Question: I'm newbie in NHibernate. I'm trying using this ORM with SQLite.
I have the following:

'''
namespace Stock.Models.Classes
{
class Product
{
public virtual string Name {get; set;}
public virtual int Id { get; set; }
public virtual decimal Price { get; set; }
public virtual decimal Quantity { get; set; }
}
}
'''
'''
<?xml version="1.0" encoding="utf-8" ?>
<hibernate-mapping xmlns="urn:nhibernate-mapping-2.2"
assembly="Stock.Models"
namespace="Stock.Models.Classes">
<class name="Product" table="products">
<id name="Id">
<generator class="int" />
</id>
<property name="Name" />
<property name="Price" />
<property name="Quantity" />
</class>
</hibernate-mapping>
'''
'''
<?xml version="1.0" encoding="utf-8" ?>
<hibernate-configuration xmlns="urn:nhibernate-configuration-2.2">
<session-factory>
<property name="connection.provider">NHibernate.Connection.DriverConnectionProvider</property>
<property name="connection.driver_class">NHibernate.Driver.SQLite20Driver</property>
<property name="connection.connection_string">Data Source=nhibernate.db;Version=3</property>
<property name="dialect">NHibernate.Dialect.SQLiteDialect</property>
<property name="query.substitutions">true=1;false=0</property>
<property name="proxyfactory.factory_class">NHibernate.ByteCode.Castle.ProxyFactoryFactory, NHibernate.ByteCode.Castle</property>
<property name="show_sql">true</property>
</session-factory>
</hibernate-configuration>
'''
I'm trying to test in Program.cs.
'''
namespace Stock
{
static class Program
{
/// <summary>
/// The main entry point for the application.
/// </summary>
[STAThread]
static void Main()
{
Application.EnableVisualStyles();
Application.SetCompatibleTextRenderingDefault(false);
//Application.Run(new Form1());
var cfg = new Configuration();
cfg.Configure();
cfg.AddAssembly(typeof(Product).Assembly);
}
}
}
'''
In run time the app breaks in the line 'cfg.AddAssembly(typeof(Product).Assembly);' with the message in the popup: 'Could not compile the mapping document: Stock.Models.Mappings.Product.hbm.xml' and in console:
'''
The thread 'vshost.LoadReference' (0x10a8) has exited with code 0 (0x0).
'Stock.vshost.exe' (Managed (v4.0.30319)): Loaded 'C:\...\Projects\WindowsFormsApplication1\WindowsFormsApplication1\bin\Debug\Stock.exe', Symbols loaded.
'Stock.vshost.exe' (Managed (v4.0.30319)): Loaded 'C:\...\Projects\WindowsFormsApplication1\WindowsFormsApplication1\bin\Debug\NHibernate.dll'
'Stock.vshost.exe' (Managed (v4.0.30319)): Loaded 'C:\Windows\Microsoft.Net\assembly\GAC_MSIL\System.Configuration\v4.0_4.0.0.0__b03f5f7f11d50a3a\System.Configuration.dll', Skipped loading symbols. Module is optimized and the debugger option 'Just My Code' is enabled.
'Stock.vshost.exe' (Managed (v4.0.30319)): Loaded 'jsw3tdap'
'Stock.vshost.exe' (Managed (v4.0.30319)): Loaded 'C:\...\Projects\WindowsFormsApplication1\WindowsFormsApplication1\bin\Debug\Iesi.Collections.dll'
A first chance exception of type 'NHibernate.MappingException' occurred in NHibernate.dll
'''
If I add a try/catch in :
'''
try
{
cfg.AddAssembly(typeof(Product).Assembly);
}
catch (Exception e) { Console.WriteLine(e); }
'''
I get (console):
'''
A first chance exception of type 'NHibernate.MappingException' occurred in NHibernate.dll
NHibernate.MappingException: Could not compile the mapping document: Stock.Models.Mappings.Product.hbm.xml ---> NHibernate.MappingException: persistent class Stock.Models.Classes.Product, Stock.Models not found ---> System.IO.FileNotFoundException: Could not load file or assembly 'Stock.Models' or one of its dependencies. El sistema no puede encontrar el archivo especificado.
at System.Reflection.RuntimeAssembly._nLoad(AssemblyName fileName, String codeBase, Evidence assemblySecurity, RuntimeAssembly locationHint, StackCrawlMark& stackMark, Boolean throwOnFileNotFound, Boolean forIntrospection, Boolean suppressSecurityChecks)
at System.Reflection.RuntimeAssembly.nLoad(AssemblyName fileName, String codeBase, Evidence assemblySecurity, RuntimeAssembly locationHint, StackCrawlMark& stackMark, Boolean throwOnFileNotFound, Boolean forIntrospection, Boolean suppressSecurityChecks)
at System.Reflection.RuntimeAssembly.InternalLoadAssemblyName(AssemblyName assemblyRef, Evidence assemblySecurity, StackCrawlMark& stackMark, Boolean forIntrospection, Boolean suppressSecurityChecks)
at System.Reflection.RuntimeAssembly.InternalLoad(String assemblyString, Evidence assemblySecurity, StackCrawlMark& stackMark, Boolean forIntrospection)
at System.Reflection.Assembly.Load(String assemblyString)
at NHibernate.Util.ReflectHelper.TypeFromAssembly(AssemblyQualifiedTypeName name, Boolean throwOnError)
at NHibernate.Util.ReflectHelper.ClassForName(String name)
at NHibernate.Cfg.XmlHbmBinding.Binder.ClassForFullNameChecked(String fullName, String errorMessage)
--- End of inner exception stack trace ---
at NHibernate.Cfg.XmlHbmBinding.Binder.ClassForFullNameChecked(String fullName, String errorMessage)
at NHibernate.Cfg.XmlHbmBinding.Binder.ClassForNameChecked(String name, Mappings mappings, String errorMessage)
at NHibernate.Cfg.XmlHbmBinding.ClassBinder.BindClass(IEntityMapping classMapping, PersistentClass model, IDictionary'2 inheritedMetas)
at NHibernate.Cfg.XmlHbmBinding.RootClassBinder.Bind(HbmClass classSchema, IDictionary'2 inheritedMetas)
at NHibernate.Cfg.XmlHbmBinding.MappingRootBinder.AddRootClasses(HbmClass rootClass, IDictionary'2 inheritedMetas)
at NHibernate.Cfg.XmlHbmBinding.MappingRootBinder.AddEntitiesMappings(HbmMapping mappingSchema, IDictionary'2 inheritedMetas)
at NHibernate.Cfg.XmlHbmBinding.MappingRootBinder.Bind(HbmMapping mappingSchema)
at NHibernate.Cfg.Configuration.AddDeserializedMapping(HbmMapping mappingDocument, String documentFileName)
--- End of inner exception stack trace ---
at NHibernate.Cfg.Configuration.LogAndThrow(Exception exception)
at NHibernate.Cfg.Configuration.AddDeserializedMapping(HbmMapping mappingDocument, String documentFileName)
at NHibernate.Cfg.Configuration.AddValidatedDocument(NamedXmlDocument doc)
at NHibernate.Cfg.Configuration.ProcessMappingsQueue()
at NHibernate.Cfg.Configuration.AddDocumentThroughQueue(NamedXmlDocument document)
at NHibernate.Cfg.Configuration.AddXmlReader(XmlReaThe thread 'vshost.RunParkingWindow' (0x1700) has exited with code 0 (0x0).
The thread '<No Name>' (0x5d4) has exited with code 0 (0x0).
The program '[4428] Stock.vshost.exe: Managed (v4.0.30319)' has exited with code 0 (0x0).
The program '[4428] Stock.vshost.exe: Program Trace' has exited with code 0 (0x0).
der hbmReader, String name)
at NHibernate.Cfg.Configuration.AddInputStream(Stream xmlInputStream, String name)
at NHibernate.Cfg.Configuration.AddResource(String path, Assembly assembly)
at NHibernate.Cfg.Configuration.AddAssembly(Assembly assembly)
at Stock.Program.Main() in C:\Users\Cristhian\documents\visual studio 2010\Projects\WindowsFormsApplication1\WindowsFormsApplication1\Program.cs:line 25
'''
XML files are seted as 'Embedded Resource' and 'Copy Always'. Why does not compile the mapping document Stock.Models.Mappings.Product.hbm.xml? Is it a problem of file format or a library dll problem?
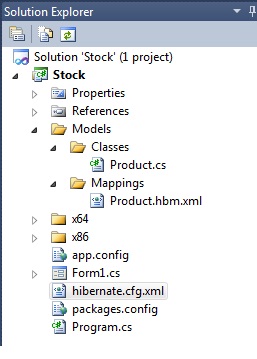
Answer: Well, the 'Stock.Models' assembly doesn't exist. The only assembly that exists is 'Stock', so you need to change your mapping file accordingly:
'''
<hibernate-mapping xmlns="urn:nhibernate-mapping-2.2"
assembly="Stock"
namespace="Stock.Models.Classes">
'''